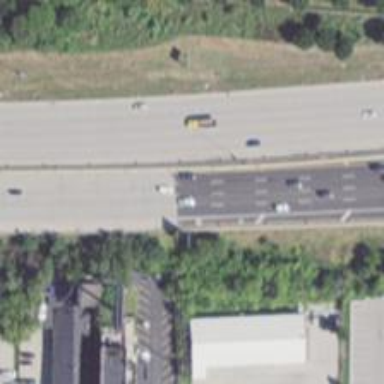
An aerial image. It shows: Asphalt motorway.